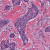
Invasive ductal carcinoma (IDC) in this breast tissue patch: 1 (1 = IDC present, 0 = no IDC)